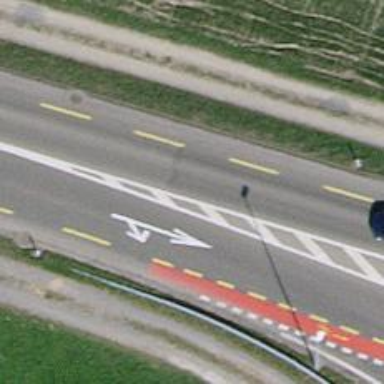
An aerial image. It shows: Secondary road with asphalt surface and designated cycle lane.